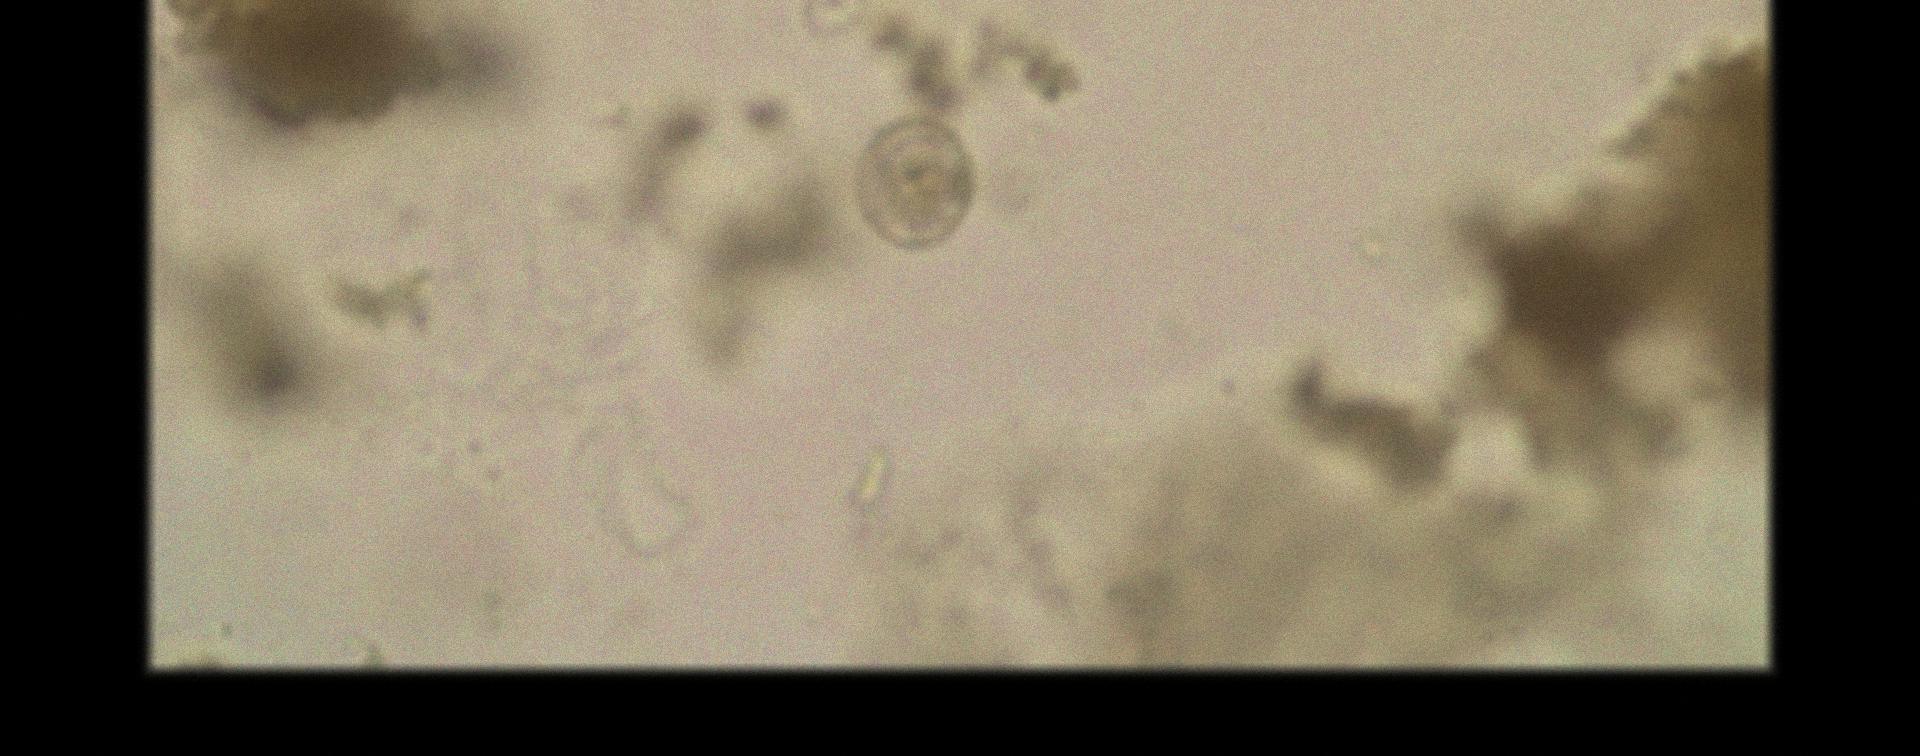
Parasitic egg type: Hymenolepis nana